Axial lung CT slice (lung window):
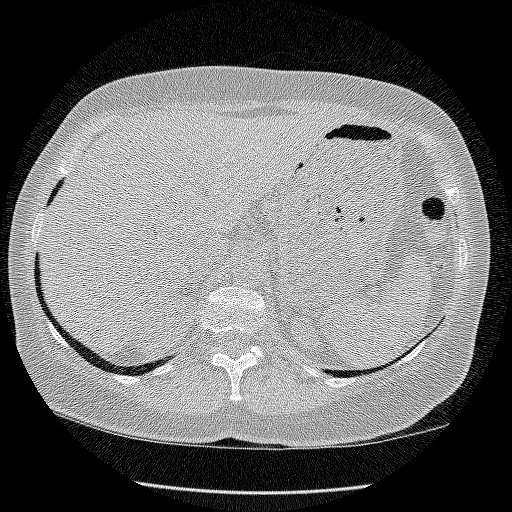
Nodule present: no